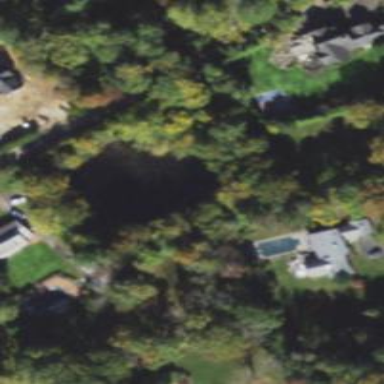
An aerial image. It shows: Serene pond surrounded by nature.